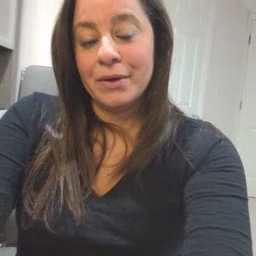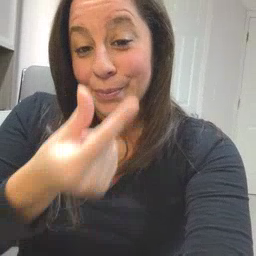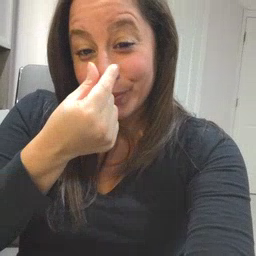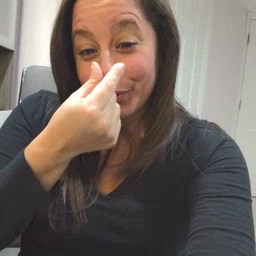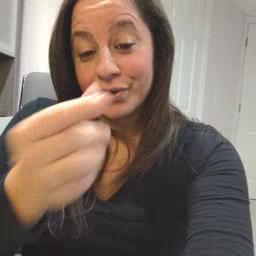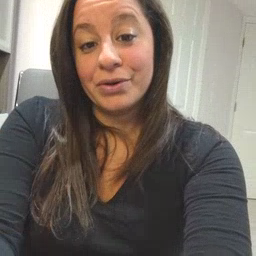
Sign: potty